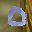
Label: 0